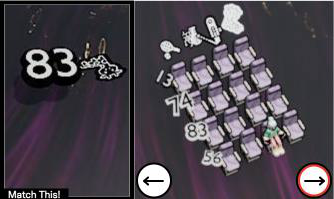
Task: seats
Answer: no